Chest X-ray:
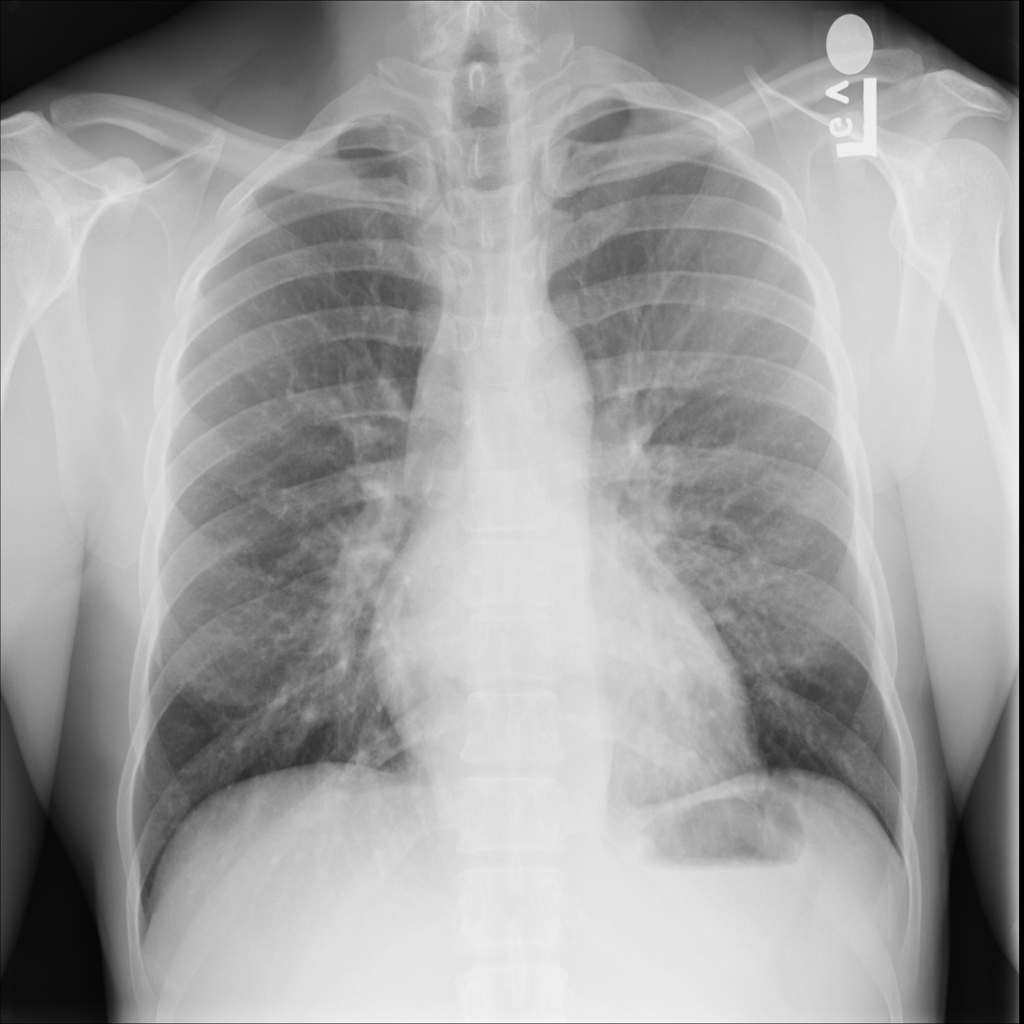
Findings: Consolidation
No abnormal finding: no